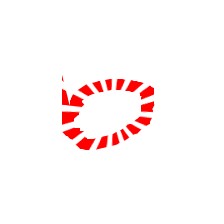
Shape: circle